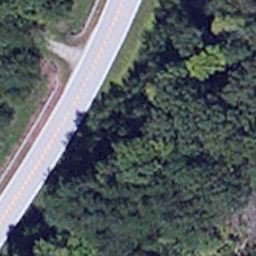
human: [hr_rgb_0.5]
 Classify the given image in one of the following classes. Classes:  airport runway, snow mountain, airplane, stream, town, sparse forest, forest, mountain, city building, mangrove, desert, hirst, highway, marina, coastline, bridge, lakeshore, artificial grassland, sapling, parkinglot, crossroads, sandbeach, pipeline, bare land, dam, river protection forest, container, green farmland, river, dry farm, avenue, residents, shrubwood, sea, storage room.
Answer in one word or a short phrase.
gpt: avenue